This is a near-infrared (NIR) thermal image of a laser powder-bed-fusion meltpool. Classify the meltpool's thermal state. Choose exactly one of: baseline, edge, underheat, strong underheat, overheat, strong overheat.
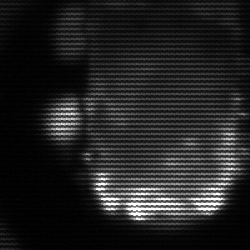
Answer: baseline